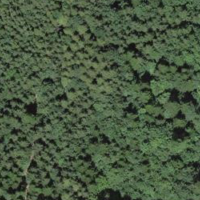
EUNIS habitat code: 43
Species observed at this site:
Glyceria fluitans